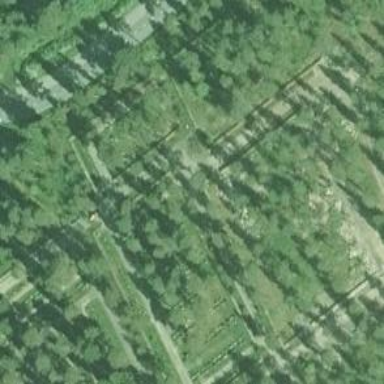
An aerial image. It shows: Sector in the cemetery.